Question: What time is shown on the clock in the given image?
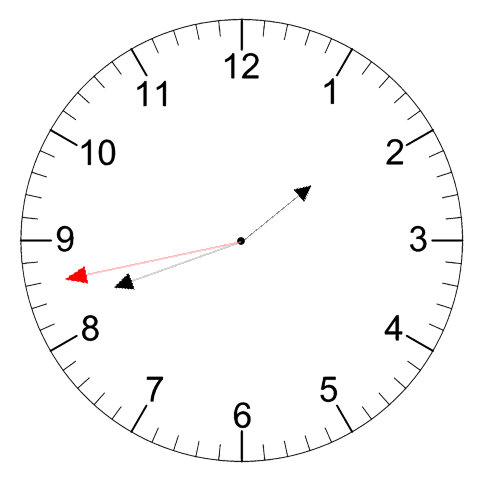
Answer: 01:41:43